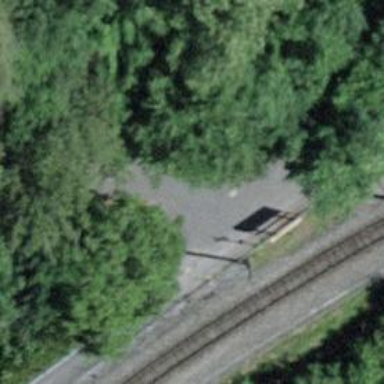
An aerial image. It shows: Bench.